Question: I have an Excel userform with dynamically added checkboxes.
I add the checkboxes with code that looks like this:
'''
Set chkBox = Me.Controls.Add("Forms.Checkbox.1", "Checkbox" & i)
'''
I want to remove all of these checkboxes.
'''
Dim j As Integer
'Remove all dynamically updated checkboxes
For Each cont In Me.Controls
For j = 1 To NumControls
If cont.Name = "Checkbox" & j Then
Me.Controls.Remove ("Checkbox" & j)
End If
Next j
Next cont
'''
I get the following error message:

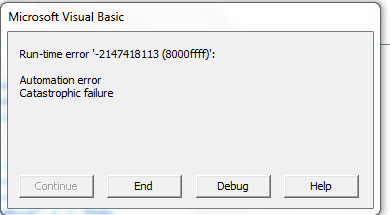
Answer: A better approach may be to keep track of the controls you create (eg in a collection), and use that to remove them.
This way your code is not bound to the name format, and can be applied to other control types too.
'''
Private cbxs As Collection
Private Sub UserForm_Initialize()
Set cbxs = New Collection
End Sub
' Remove all dynamicly added Controls
Private Sub btnRemove_Click()
Dim i As Long
Do While cbxs.Count > 0
Me.Controls.Remove cbxs.Item(1).Name
cbxs.Remove 1
Loop
End Sub
' Add some Controls, example for testing purposes
Private Sub btnAdd_Click()
Dim i As Long
Dim chkBox As Control
For i = 1 To 10
Set chkBox = Me.Controls.Add("Forms.CheckBox.1", "SomeRandomName" & i)
chkBox.Top = 40 + i * 20
chkBox.Left = 20
cbxs.Add chkBox, chkBox.Name '- populate tracking collection
Next
' Demo that it works for other control types
For i = 1 To 10
Set chkBox = Me.Controls.Add("Forms.ListBox.1", "SomeOtherRandomName" & i)
chkBox.Top = 40 + i * 20
chkBox.Left = 60
cbxs.Add chkBox, chkBox.Name
Next
End Sub
'''